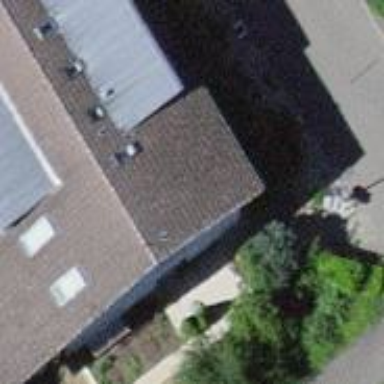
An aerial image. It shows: Residential building with gabled roof.